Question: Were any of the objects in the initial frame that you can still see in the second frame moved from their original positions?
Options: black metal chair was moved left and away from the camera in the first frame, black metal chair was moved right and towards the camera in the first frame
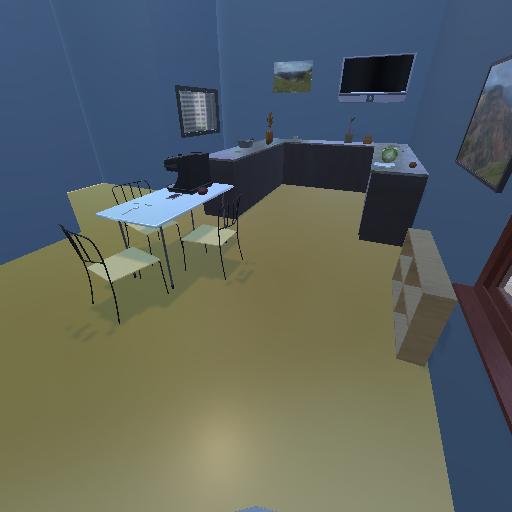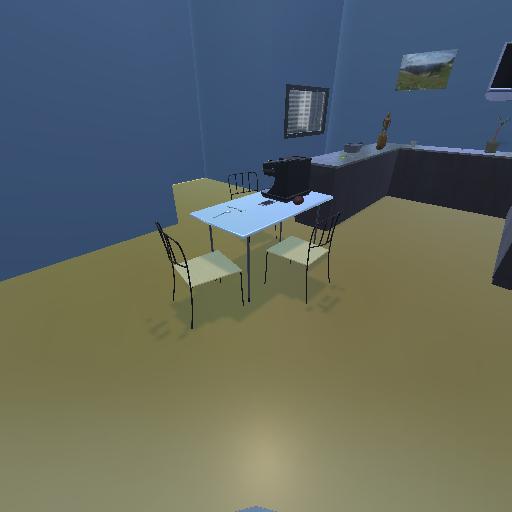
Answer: black metal chair was moved left and away from the camera in the first frame